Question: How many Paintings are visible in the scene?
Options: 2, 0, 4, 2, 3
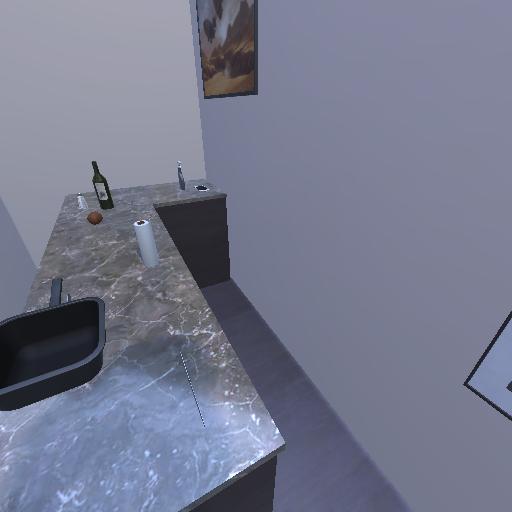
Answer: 2